Interaction volume radius: 10 \u00c5
Interaction volume height: 15 \u00c5
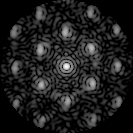
Disorder parameter: 0.4302